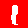
Digit: 1